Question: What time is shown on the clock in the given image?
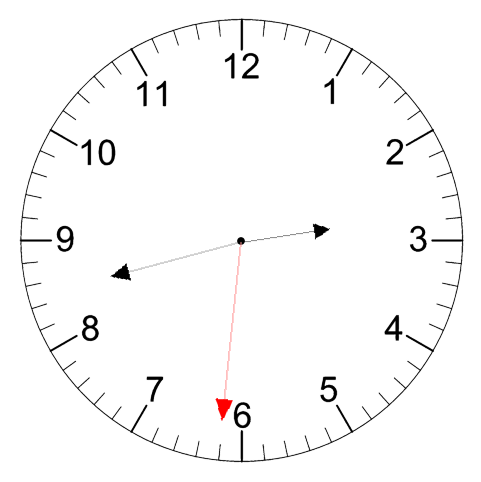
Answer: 02:42:31